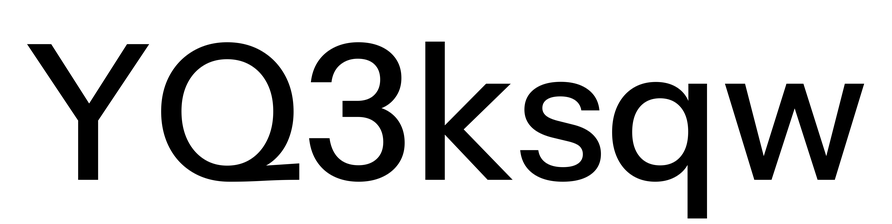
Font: InstrumentSans_Medium